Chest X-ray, PA view. Patient: 48 years old, sex F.
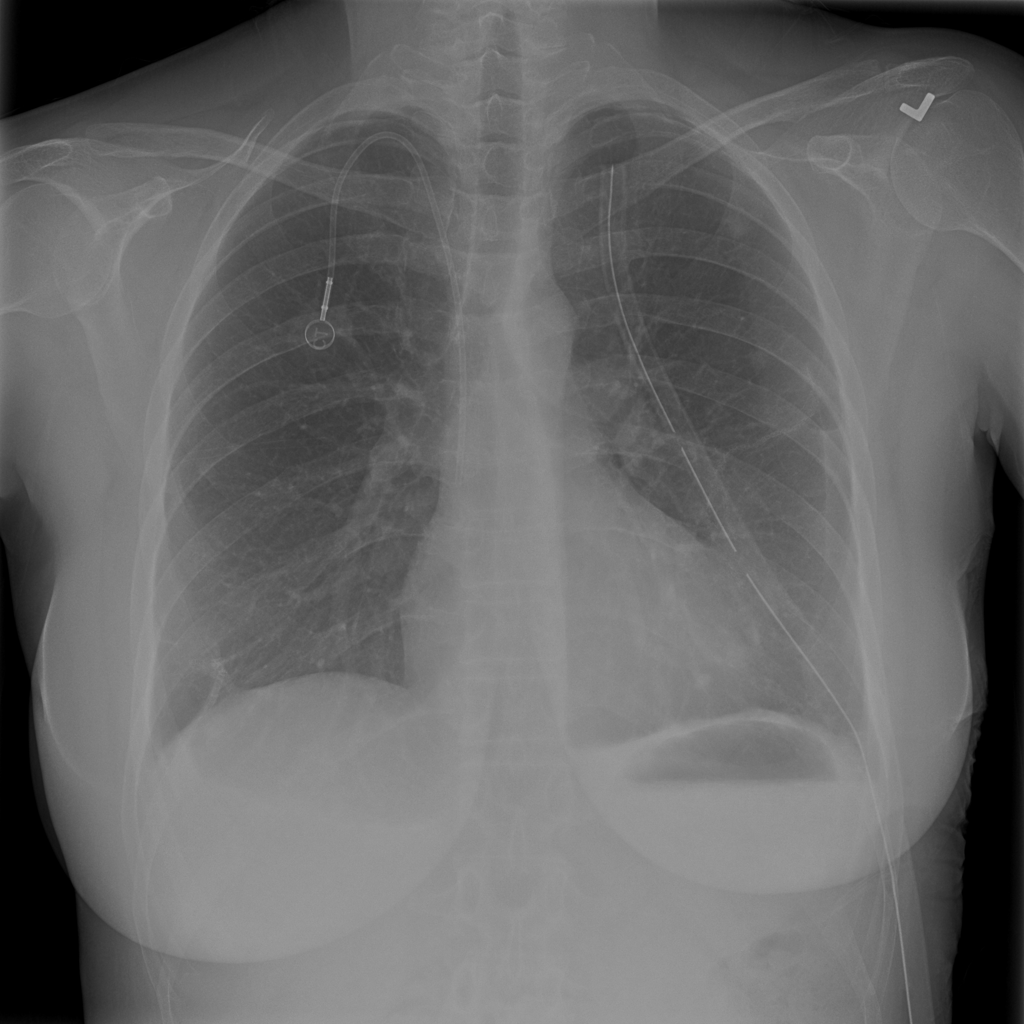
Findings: Pneumothorax